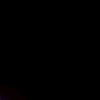
Label: space